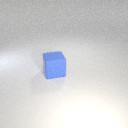
large blue rubber cube